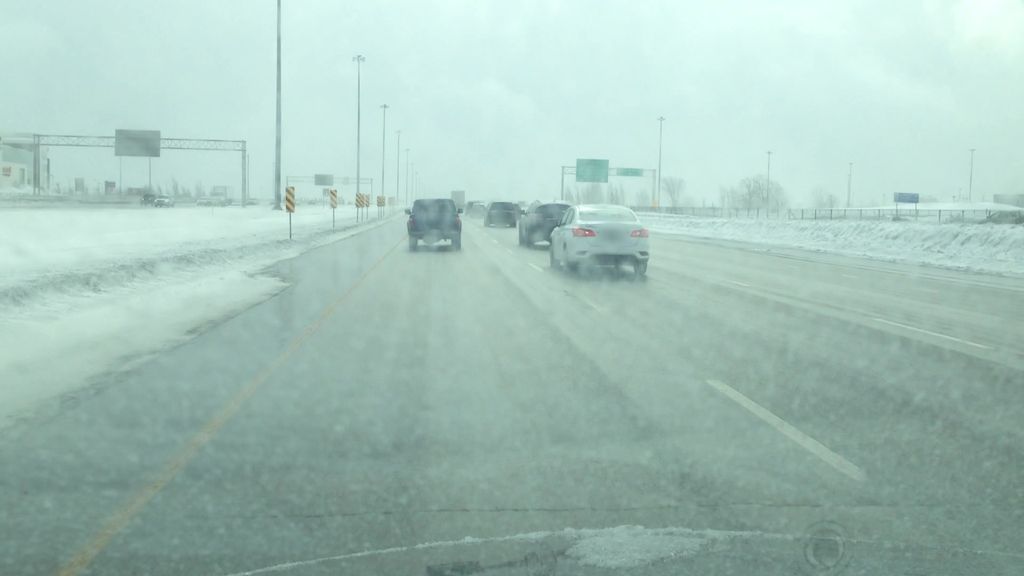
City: montreal